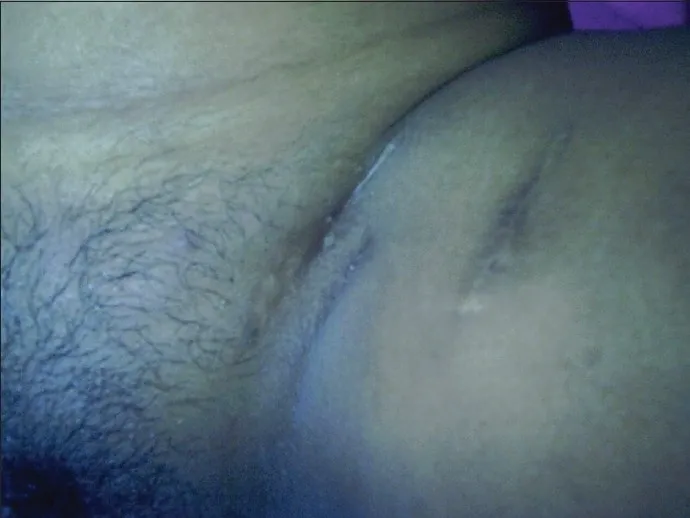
Inguinal scars in the left groin.
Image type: medical_photograph (skin_photograph)